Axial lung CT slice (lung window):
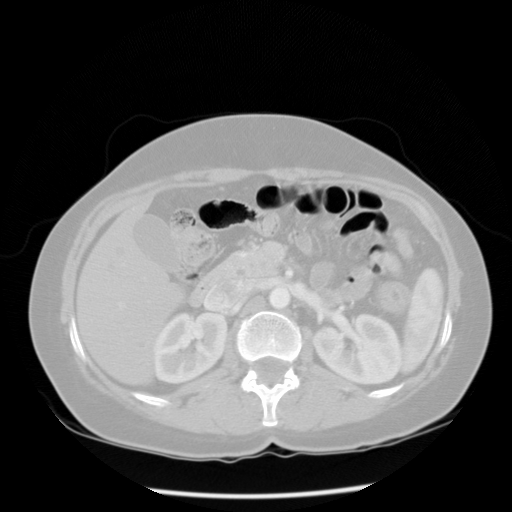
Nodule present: no